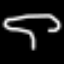
Label: mushroom